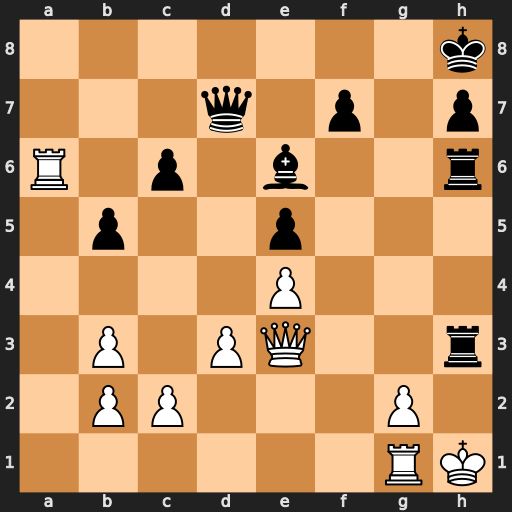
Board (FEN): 7k/3q1p1p/R1p1b2r/1p2p3/4P3/1P1PQ2r/1PP3P1/6RK
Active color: w
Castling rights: -
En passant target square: -
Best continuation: gxh3 Rxh3+ Qxh3 Bxh3 Ra8+